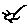
Label: sun